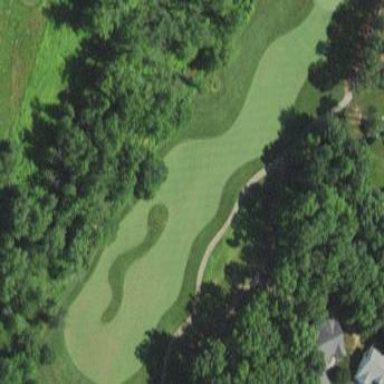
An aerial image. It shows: Area of rough grass used for golf.